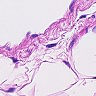
Metastatic tissue present: no